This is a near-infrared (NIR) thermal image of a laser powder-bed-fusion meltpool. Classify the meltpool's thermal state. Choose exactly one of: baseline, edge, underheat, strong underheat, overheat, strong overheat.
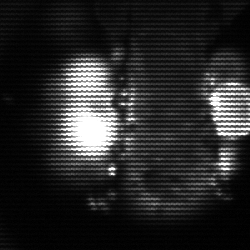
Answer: strong underheat